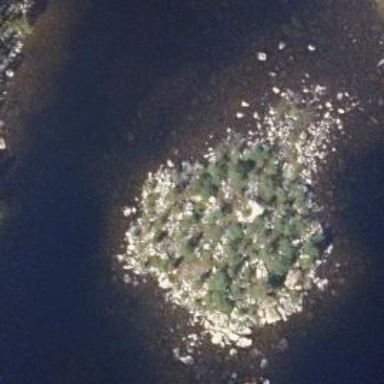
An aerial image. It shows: Islet.